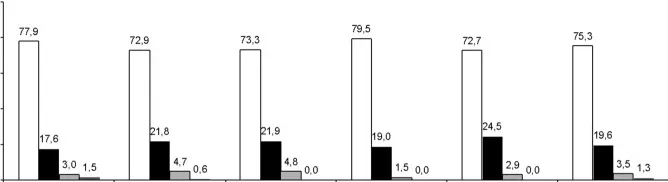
With the lifestyle I have, it was very difficult for me to study in person. (%).
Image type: pathology (immunostaining)